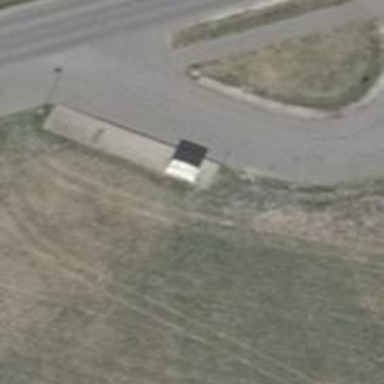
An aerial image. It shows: Public transport shelter.